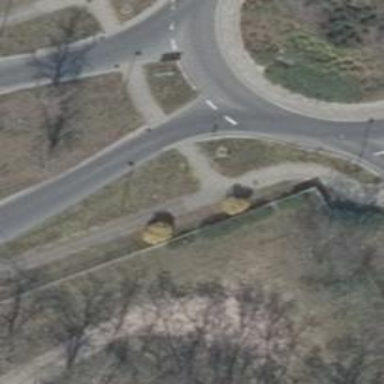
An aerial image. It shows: Uncontrolled crossing with central island on the road.